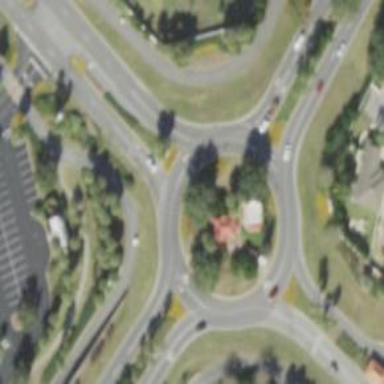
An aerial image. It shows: Secondary road around roundabout.